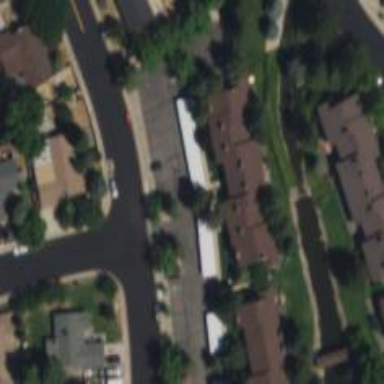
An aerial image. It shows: Residential road with asphalt surface and separate sidewalk.